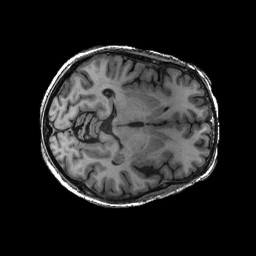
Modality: T1w
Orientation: axial
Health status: ill
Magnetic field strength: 3 T